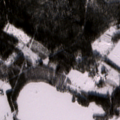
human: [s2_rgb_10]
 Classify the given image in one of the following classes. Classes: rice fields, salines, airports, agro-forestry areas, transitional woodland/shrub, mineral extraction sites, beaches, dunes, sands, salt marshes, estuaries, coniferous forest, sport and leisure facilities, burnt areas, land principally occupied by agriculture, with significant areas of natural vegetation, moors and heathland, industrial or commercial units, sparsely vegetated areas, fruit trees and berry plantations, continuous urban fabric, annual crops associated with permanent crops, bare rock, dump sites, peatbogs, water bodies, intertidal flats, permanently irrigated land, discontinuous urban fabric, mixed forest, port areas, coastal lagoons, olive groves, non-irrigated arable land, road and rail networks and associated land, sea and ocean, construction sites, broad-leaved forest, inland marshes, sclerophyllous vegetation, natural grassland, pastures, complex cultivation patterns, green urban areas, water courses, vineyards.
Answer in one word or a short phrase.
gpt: land principally occupied by agriculture, with significant areas of natural vegetation, coniferous forest, mixed forest, water bodies